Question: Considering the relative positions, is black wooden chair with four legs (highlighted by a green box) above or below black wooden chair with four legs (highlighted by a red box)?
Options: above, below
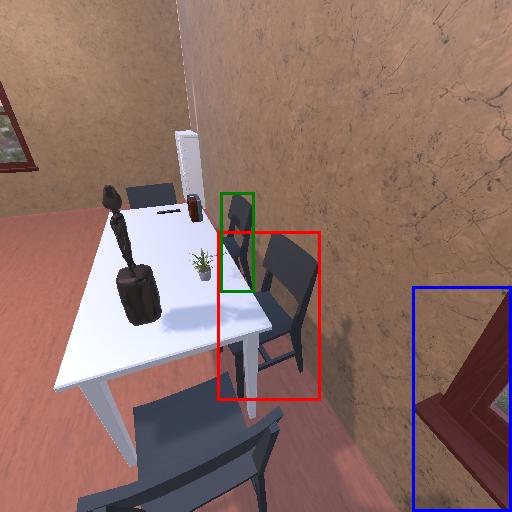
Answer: above